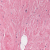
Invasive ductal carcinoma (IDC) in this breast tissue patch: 0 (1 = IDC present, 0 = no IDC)